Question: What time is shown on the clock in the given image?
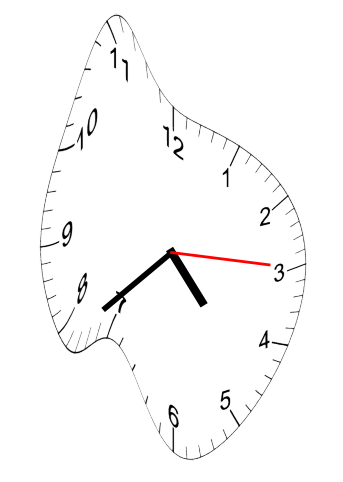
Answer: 04:38:15